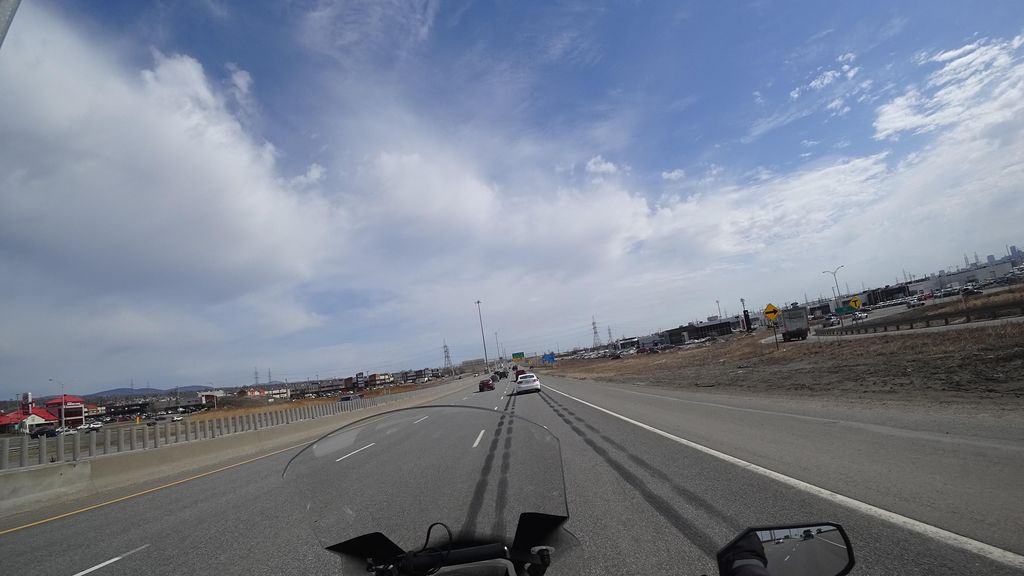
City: quebec_city